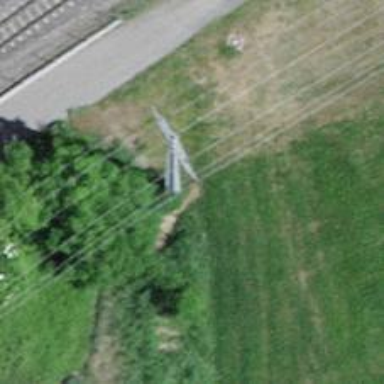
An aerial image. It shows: Power line is depicted.